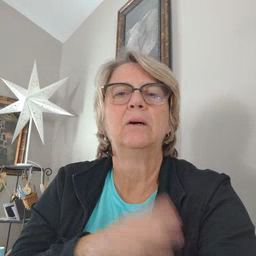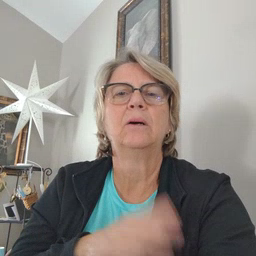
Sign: clean